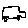
Label: car